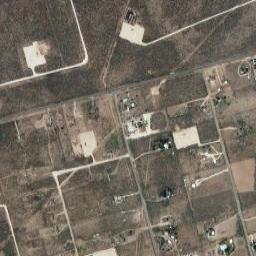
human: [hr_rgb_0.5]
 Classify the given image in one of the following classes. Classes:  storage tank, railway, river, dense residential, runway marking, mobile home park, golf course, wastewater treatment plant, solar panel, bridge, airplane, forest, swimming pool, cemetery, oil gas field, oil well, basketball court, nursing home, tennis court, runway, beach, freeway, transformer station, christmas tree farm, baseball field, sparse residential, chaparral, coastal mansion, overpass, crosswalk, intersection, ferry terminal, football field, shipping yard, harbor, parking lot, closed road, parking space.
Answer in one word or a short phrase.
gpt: oil gas field